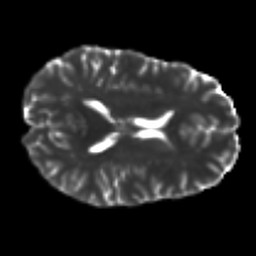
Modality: T2w
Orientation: axial
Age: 24
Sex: female
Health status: healthy
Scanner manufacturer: ge
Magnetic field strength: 3 T
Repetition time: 11 s
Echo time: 0.072 s